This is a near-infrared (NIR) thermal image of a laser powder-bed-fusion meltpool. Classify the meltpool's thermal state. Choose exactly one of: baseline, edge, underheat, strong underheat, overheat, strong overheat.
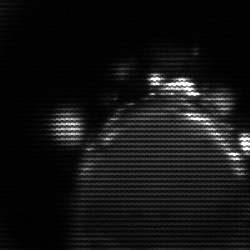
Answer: edge